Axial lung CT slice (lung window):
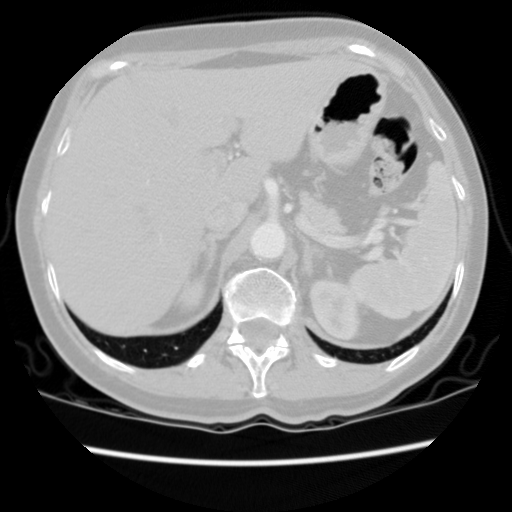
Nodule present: no